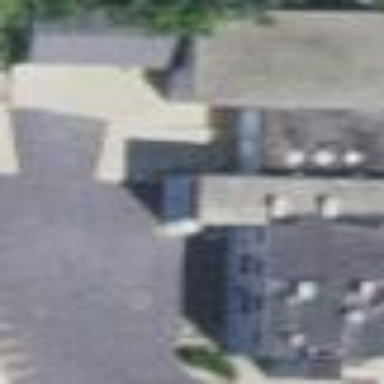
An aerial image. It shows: Commercial building.